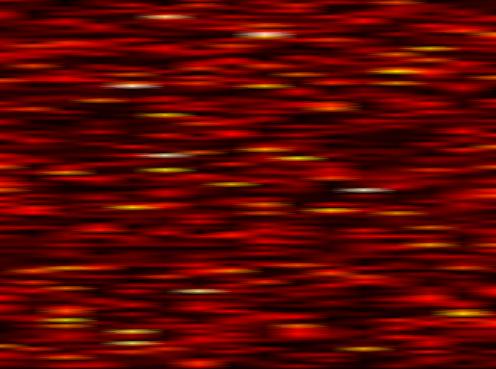
Label: WOLA